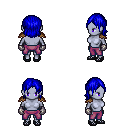
a pixel art fantasy rpg character, female body template, dark elf, purple skin, leather shoulder armor, magenta pants, blue long bangs hairstyle, metal gloves, ghillies, four views (front, back, left, right), 2x2 character sprite sheet, small pixel art, hard edges, no anti-aliasing